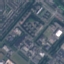
Label: Industrial